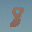
Label: 8